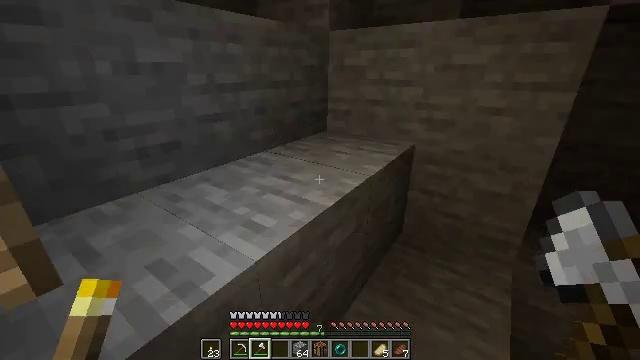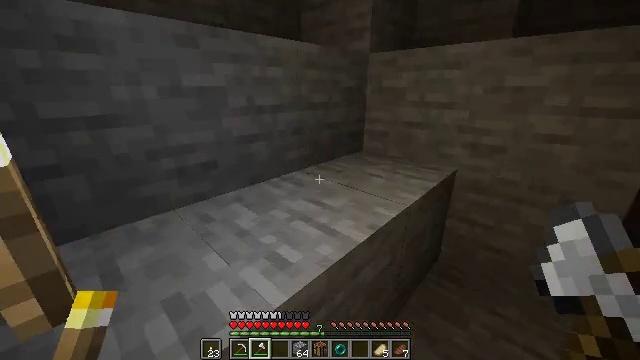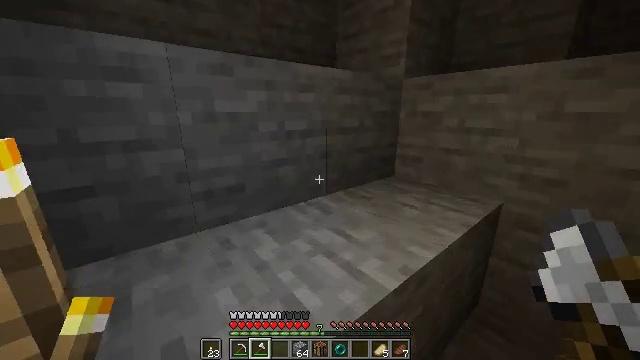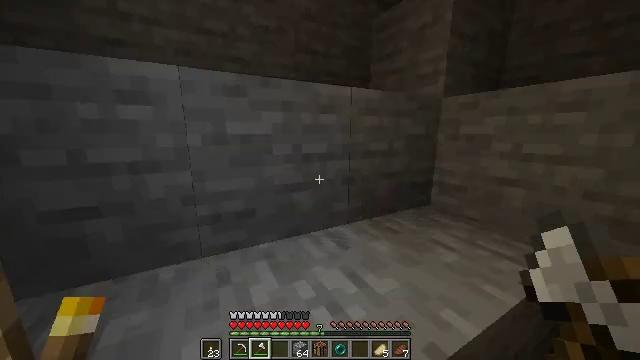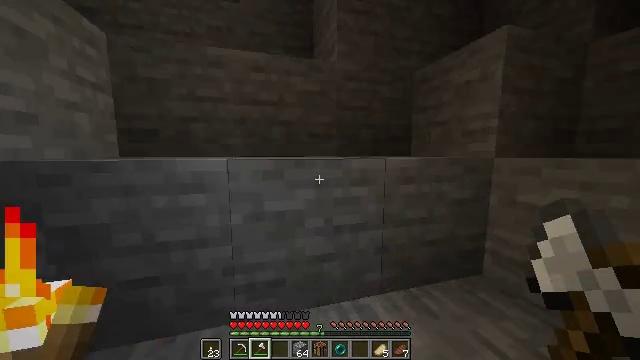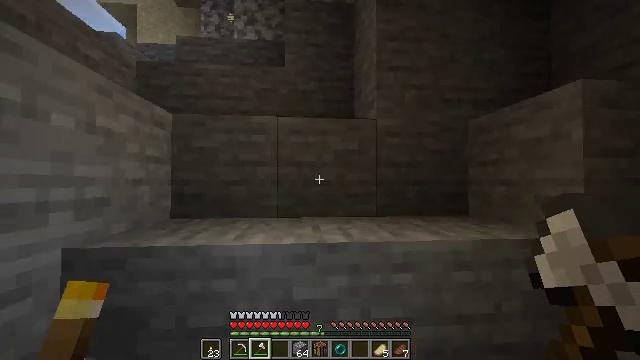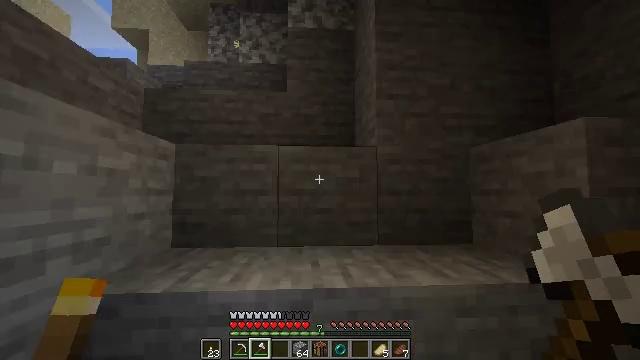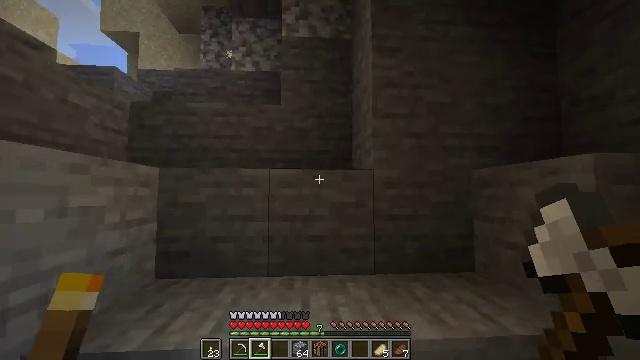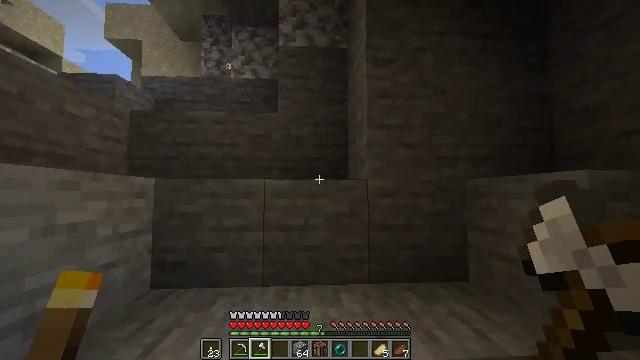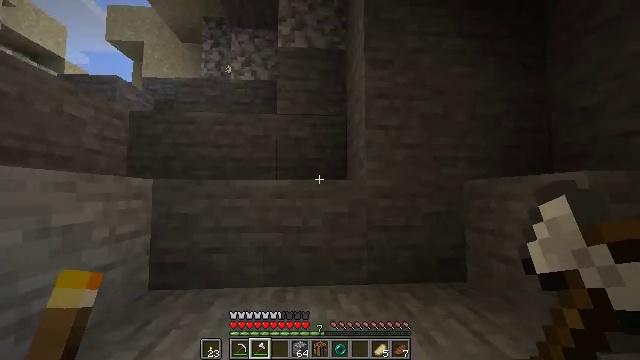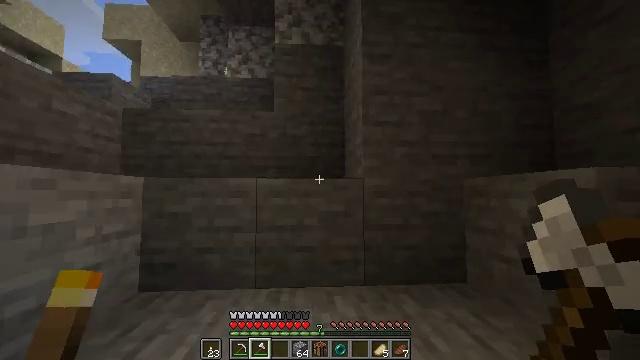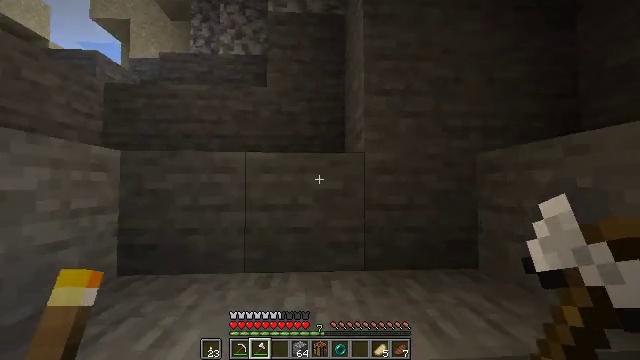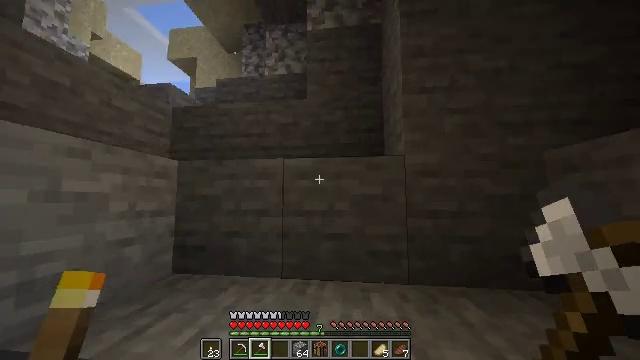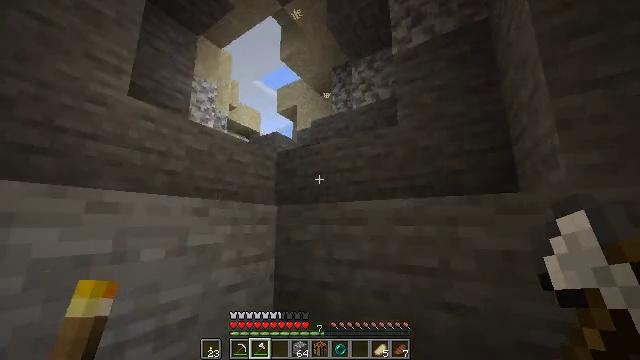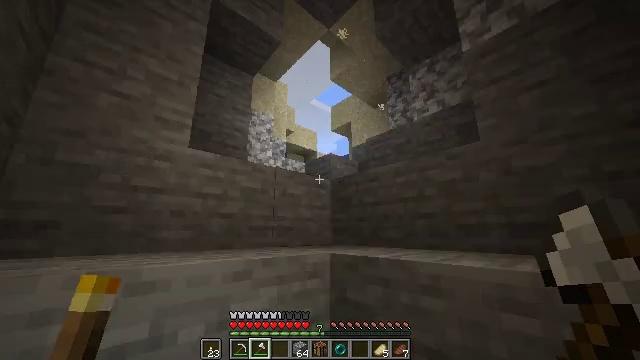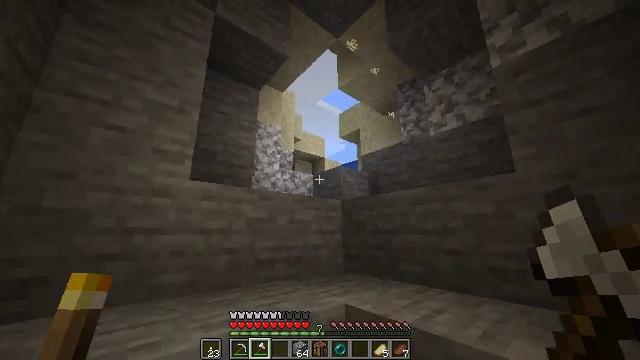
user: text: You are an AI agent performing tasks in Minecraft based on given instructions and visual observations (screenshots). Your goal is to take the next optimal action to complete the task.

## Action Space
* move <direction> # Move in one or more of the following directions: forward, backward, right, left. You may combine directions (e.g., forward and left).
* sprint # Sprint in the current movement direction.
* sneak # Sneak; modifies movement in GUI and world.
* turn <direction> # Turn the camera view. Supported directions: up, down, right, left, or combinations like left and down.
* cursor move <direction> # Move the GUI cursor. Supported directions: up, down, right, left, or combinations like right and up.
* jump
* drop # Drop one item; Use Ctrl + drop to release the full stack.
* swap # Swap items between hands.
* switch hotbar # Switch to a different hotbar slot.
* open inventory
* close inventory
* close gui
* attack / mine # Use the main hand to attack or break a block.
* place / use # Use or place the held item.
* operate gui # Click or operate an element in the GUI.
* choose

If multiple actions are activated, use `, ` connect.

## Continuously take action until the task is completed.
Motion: motion action
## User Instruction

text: Pick up the red bed for relocation.
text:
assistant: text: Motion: move forward, sprint, turn left and up
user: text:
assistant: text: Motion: move forward, sprint, turn left and up
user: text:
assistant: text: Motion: move forward, sprint, turn left and up
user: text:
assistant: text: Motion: move forward, sprint, turn left and up, jump
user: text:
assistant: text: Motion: move forward, sprint, turn left and up, jump
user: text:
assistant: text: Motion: move forward, sprint, turn left and up, jump
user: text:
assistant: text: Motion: move forward, sprint, jump
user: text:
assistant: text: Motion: move forward, sprint
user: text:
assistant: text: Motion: move forward, sprint
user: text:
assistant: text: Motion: move forward, sprint
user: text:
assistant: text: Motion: move forward, sprint, turn down
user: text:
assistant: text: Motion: move forward, sprint, turn left and up, jump
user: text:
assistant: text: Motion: move forward, sprint, turn left and up, jump
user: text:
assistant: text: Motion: move forward, sprint, turn left and up, jump
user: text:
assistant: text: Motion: move forward, sprint, turn left, jump
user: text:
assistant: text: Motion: move forward, sprint, jump
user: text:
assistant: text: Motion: move forward, sprint
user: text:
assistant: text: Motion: move forward, sprint
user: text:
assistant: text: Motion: move forward, sprint
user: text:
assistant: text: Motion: move forward, sprint, jump
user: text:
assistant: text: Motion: move forward, sprint, jump
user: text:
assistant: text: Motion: move forward, sprint, jump
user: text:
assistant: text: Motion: move forward, sprint, jump
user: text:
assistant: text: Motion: move forward, sprint, jump
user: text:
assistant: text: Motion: move forward, sprint
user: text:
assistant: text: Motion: move forward, sprint
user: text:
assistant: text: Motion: move forward, sprint
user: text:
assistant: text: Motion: move forward, sprint
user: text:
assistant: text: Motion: move forward, sprint, jump
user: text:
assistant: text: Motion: move forward, sprint, jump